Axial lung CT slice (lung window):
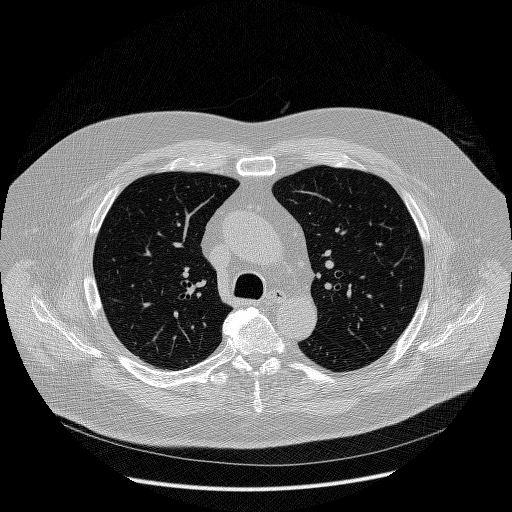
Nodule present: no